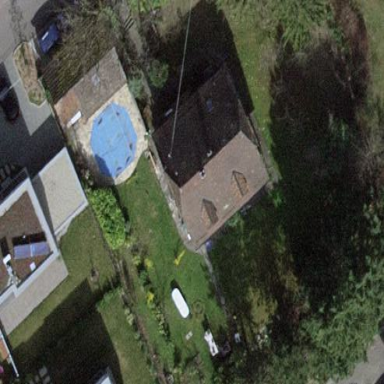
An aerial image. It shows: Garden enclosed by fence.